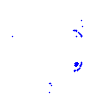
Particle: pion